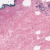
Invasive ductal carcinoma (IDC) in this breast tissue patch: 0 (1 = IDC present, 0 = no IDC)